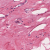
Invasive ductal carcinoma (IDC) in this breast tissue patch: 0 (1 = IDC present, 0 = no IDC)